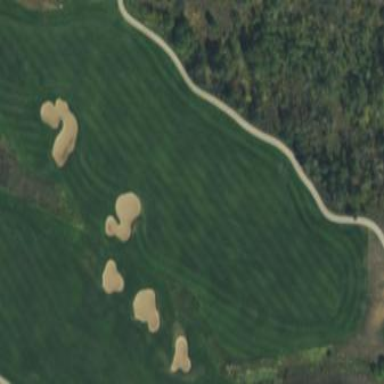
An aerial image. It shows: Rough grassy area used for golf.